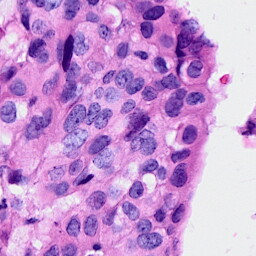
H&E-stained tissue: Breast